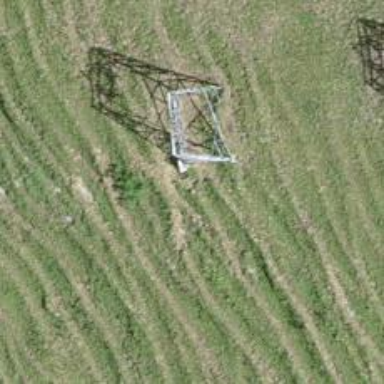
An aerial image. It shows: Pylon for aerialway.